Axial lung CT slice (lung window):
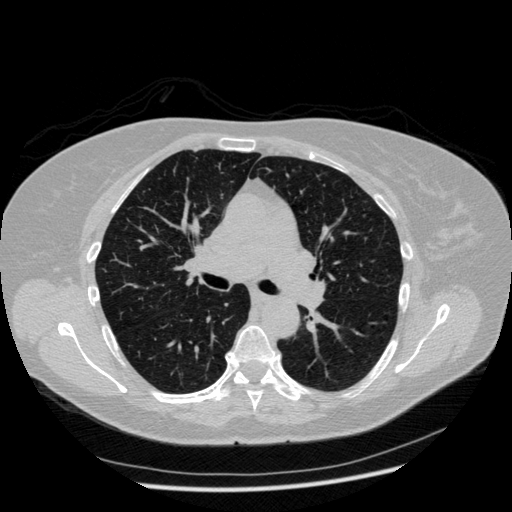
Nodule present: no